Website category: auto
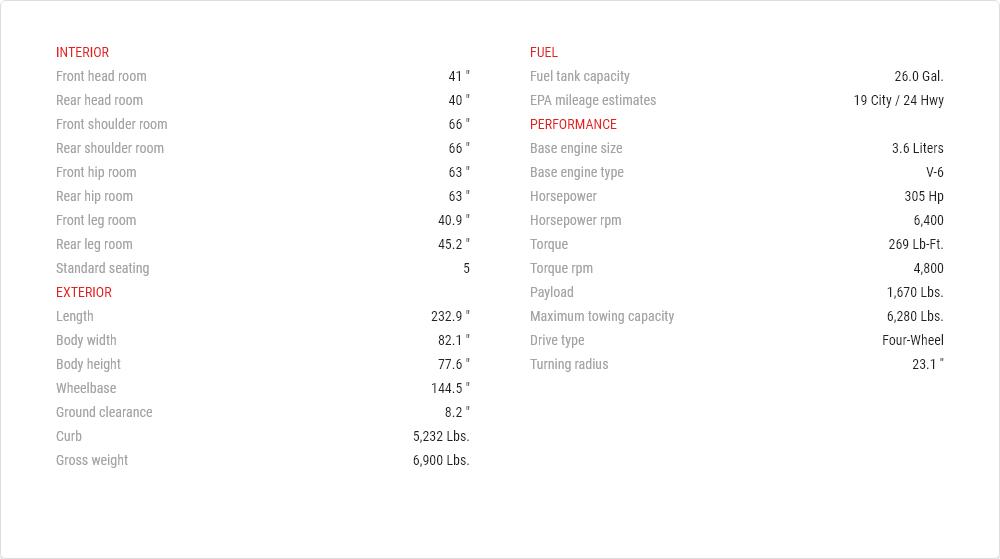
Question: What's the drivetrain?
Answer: four-wheel

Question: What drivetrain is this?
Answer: four-wheel

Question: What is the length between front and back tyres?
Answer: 144.5 "

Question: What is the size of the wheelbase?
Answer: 144.5 "

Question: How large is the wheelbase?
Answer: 144.5 "

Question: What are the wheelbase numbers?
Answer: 144.5 "

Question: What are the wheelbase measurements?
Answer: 144.5 "

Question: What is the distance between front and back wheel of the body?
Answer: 144.5 "

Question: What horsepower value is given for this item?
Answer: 305 hp

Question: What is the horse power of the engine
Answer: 305 hp

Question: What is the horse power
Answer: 305 hp

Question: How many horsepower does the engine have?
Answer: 305 hp

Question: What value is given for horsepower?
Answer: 305 hp

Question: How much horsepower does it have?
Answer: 305 hp

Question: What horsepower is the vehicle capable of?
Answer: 305 hp

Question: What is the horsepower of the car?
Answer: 305 hp

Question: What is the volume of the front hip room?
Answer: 63 "

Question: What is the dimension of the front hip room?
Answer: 63 "